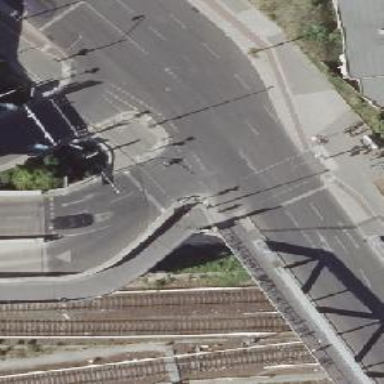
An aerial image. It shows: Road with traffic signals.